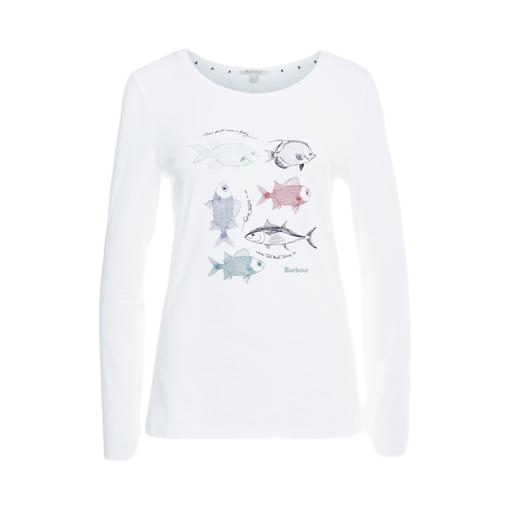
longsleeve t-shirt, white graphic long-sleeve tee, multicolor women’s white large t-shirt, white background